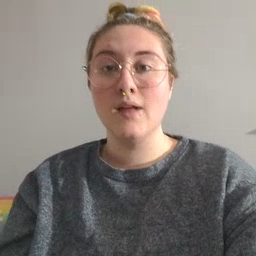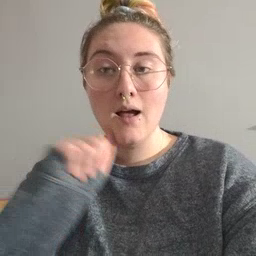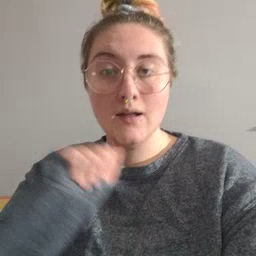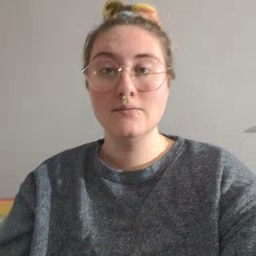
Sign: aunt